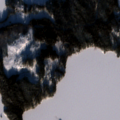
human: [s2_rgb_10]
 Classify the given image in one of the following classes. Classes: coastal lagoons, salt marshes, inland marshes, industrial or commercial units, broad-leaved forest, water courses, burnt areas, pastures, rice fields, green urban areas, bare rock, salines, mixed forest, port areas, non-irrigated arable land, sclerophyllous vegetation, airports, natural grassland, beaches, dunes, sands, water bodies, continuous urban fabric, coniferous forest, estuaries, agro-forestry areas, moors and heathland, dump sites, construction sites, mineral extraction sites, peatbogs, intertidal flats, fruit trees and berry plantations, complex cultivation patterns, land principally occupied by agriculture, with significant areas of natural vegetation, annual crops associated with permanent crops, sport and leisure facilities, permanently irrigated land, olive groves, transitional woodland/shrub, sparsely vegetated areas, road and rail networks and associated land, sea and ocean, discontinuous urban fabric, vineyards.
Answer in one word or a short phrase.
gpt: coniferous forest, mixed forest, water bodies